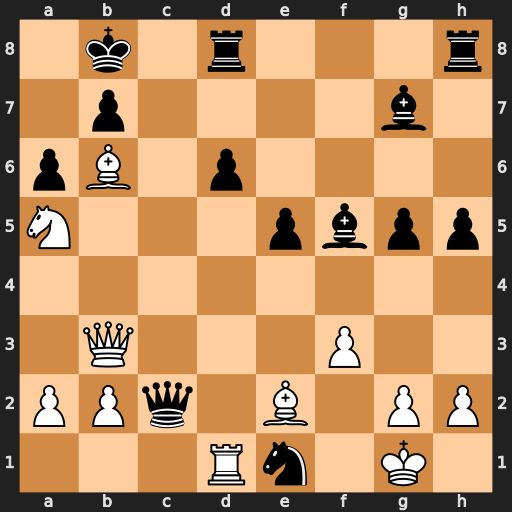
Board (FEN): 1k1r3r/1p4b1/pB1p4/N3pbpp/8/1Q3P2/PPq1B1PP/3Rn1K1
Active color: w
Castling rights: -
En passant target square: -
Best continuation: Ba7+ Kxa7 Qxb7#